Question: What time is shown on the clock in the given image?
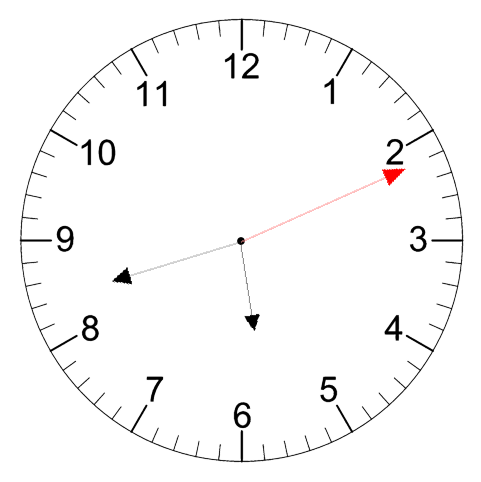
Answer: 05:42:11